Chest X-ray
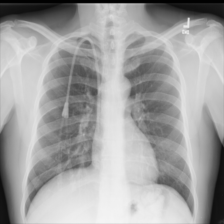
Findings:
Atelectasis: positive
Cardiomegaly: negative
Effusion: negative
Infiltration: negative
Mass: positive
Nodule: negative
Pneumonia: negative
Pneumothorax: negative
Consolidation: negative
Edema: negative
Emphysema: negative
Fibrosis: negative
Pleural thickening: negative
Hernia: negative